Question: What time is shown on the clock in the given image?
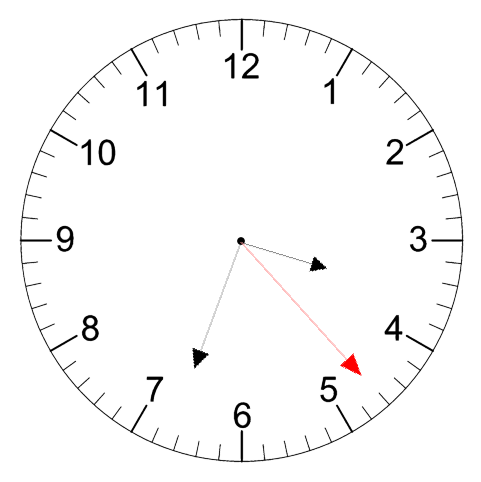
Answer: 03:33:23